Field crop: maize
Growth stage: 1
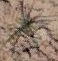
Species: salsola